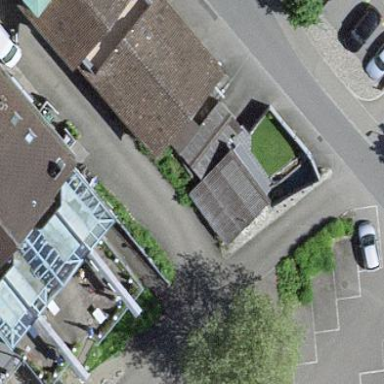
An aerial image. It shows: Shed building.